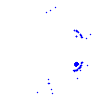
Particle: pion